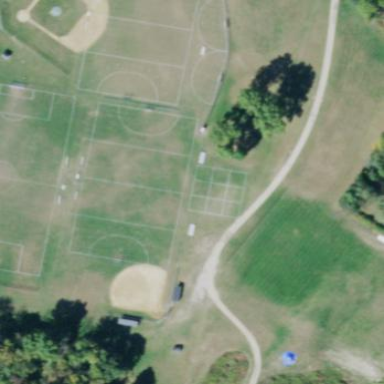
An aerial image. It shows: Hockey pitch for leisure sports activities.